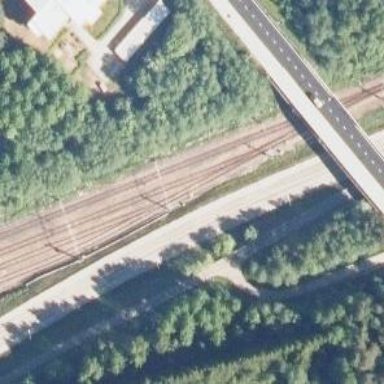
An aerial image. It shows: Railway track with continuous electrified contact lines.